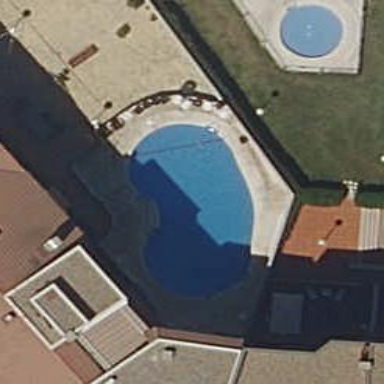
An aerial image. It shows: Swimming pool located in leisure land.